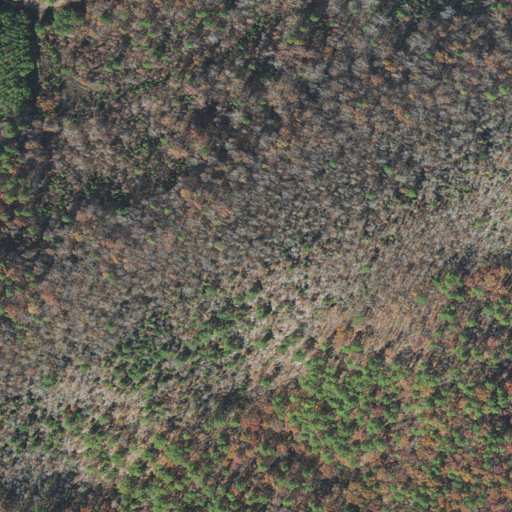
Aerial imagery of ridge(s) in Arkansas named Point Cedar Mountains containing deciduous forest, mixed forest, shrub, and evergreen forest